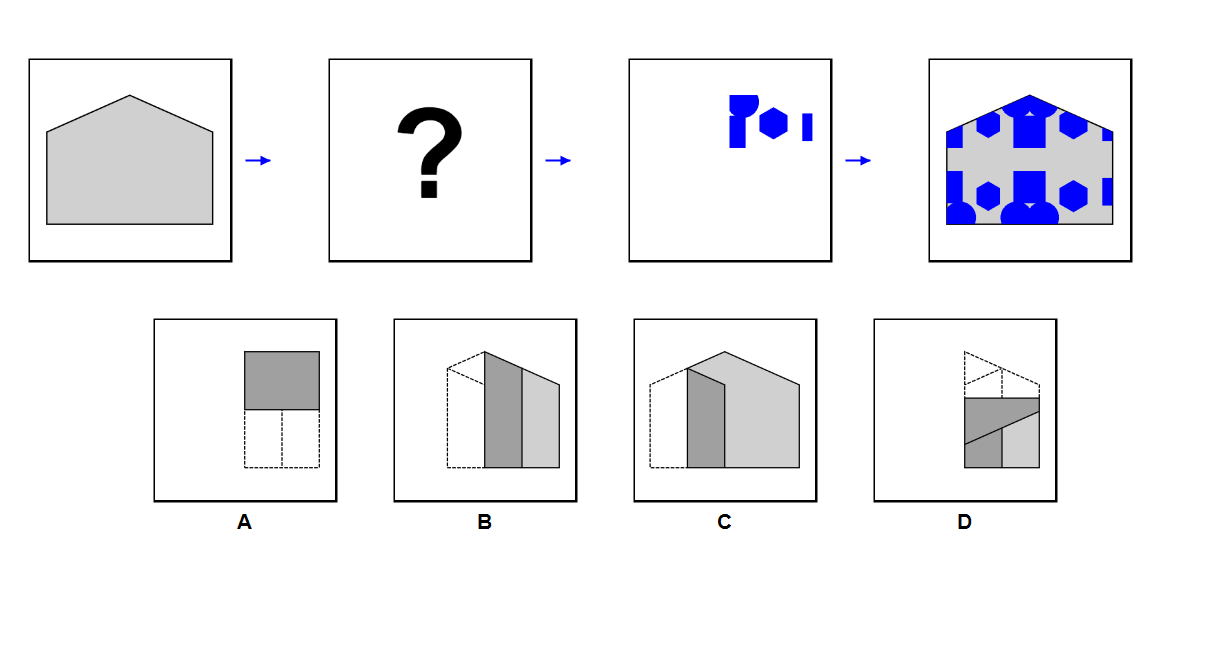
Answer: D